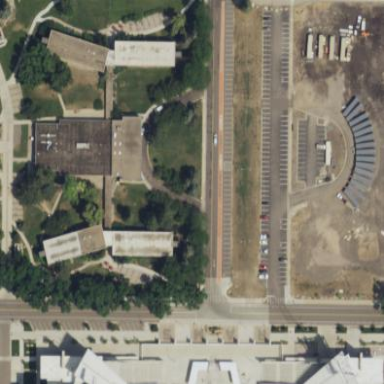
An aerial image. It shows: View of university building.